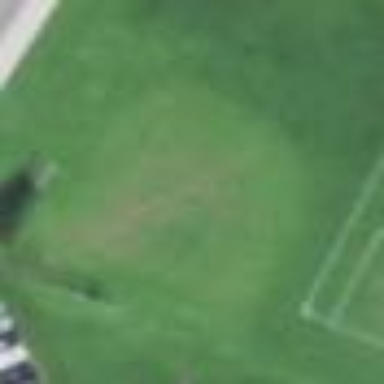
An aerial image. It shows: Baseball pitch for leisure land.